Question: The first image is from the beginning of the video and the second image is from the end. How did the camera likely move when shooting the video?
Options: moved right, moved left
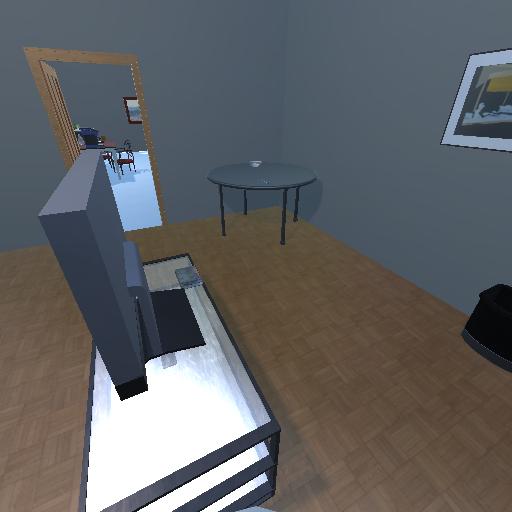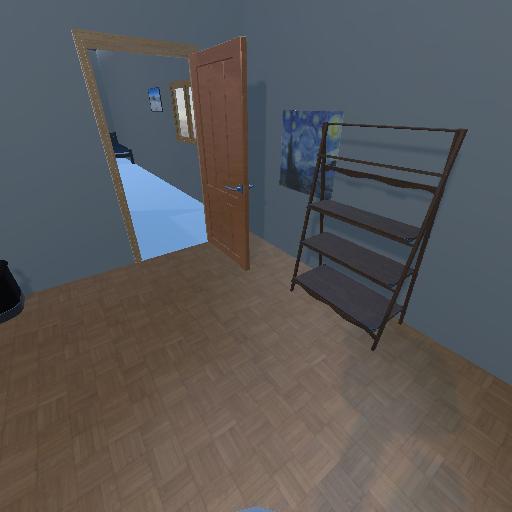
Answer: moved right